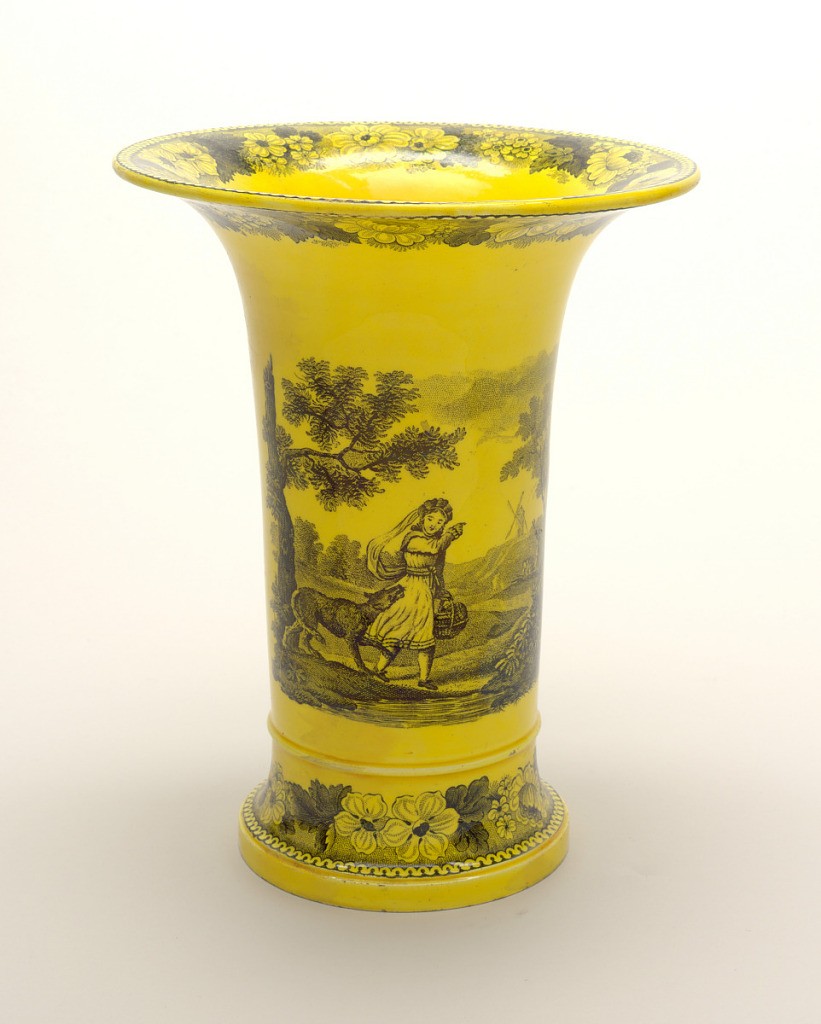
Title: Vase
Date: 1830–40
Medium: Glazed earthenware, transfer printed decoration
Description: Cylindrical vase with everted rim; black transferware decoration of figure in landscape on a yellow ground; bands of floral decoration at rim and base.